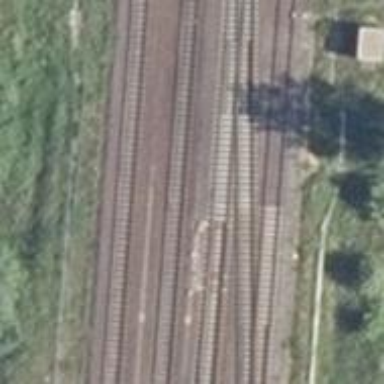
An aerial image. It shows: Railway switch with the turnout on the right side.